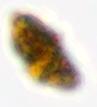
Label: Akashiwo